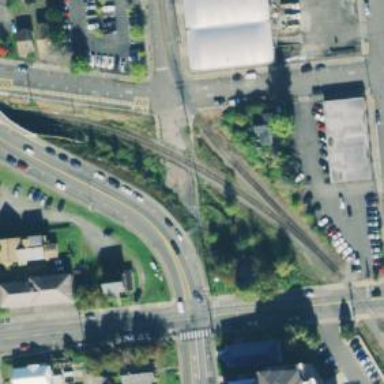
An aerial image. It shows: Railway spur service.